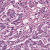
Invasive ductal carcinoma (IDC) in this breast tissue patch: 1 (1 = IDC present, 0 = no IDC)